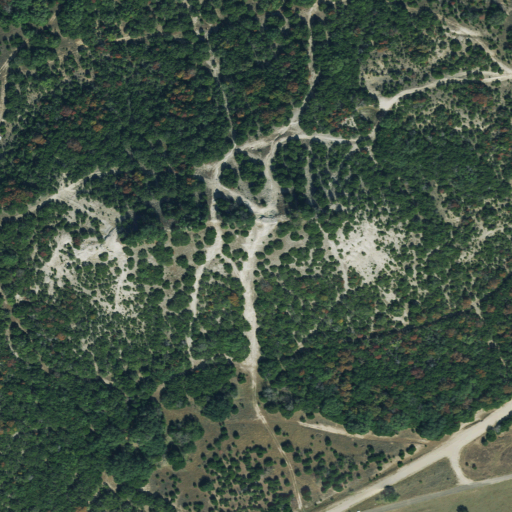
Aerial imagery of mountain in Texas named Liberty Hill containing evergreen forest, grassland, shrub, and deciduous forest